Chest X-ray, AP view. Patient: 40 years old, sex M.
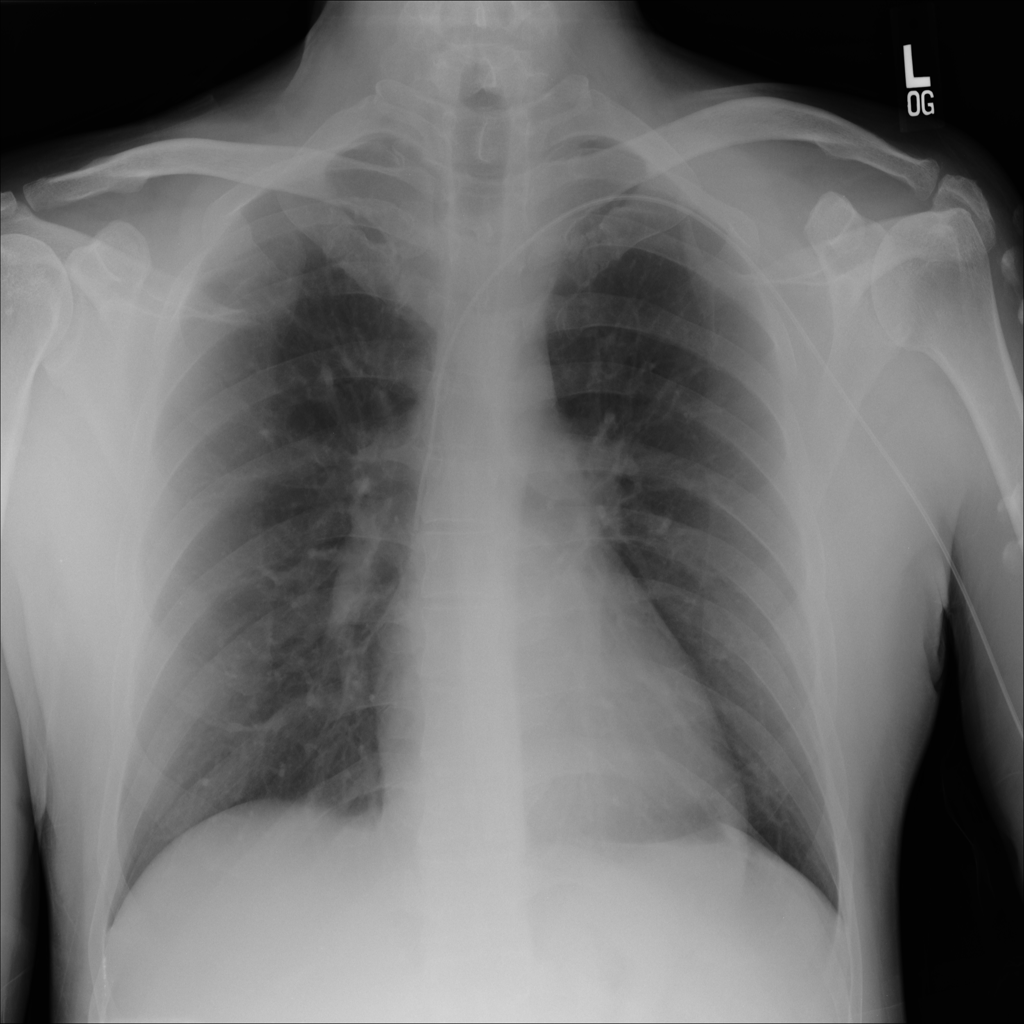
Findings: No Finding